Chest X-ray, AP view. Patient: 56 years old, sex F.
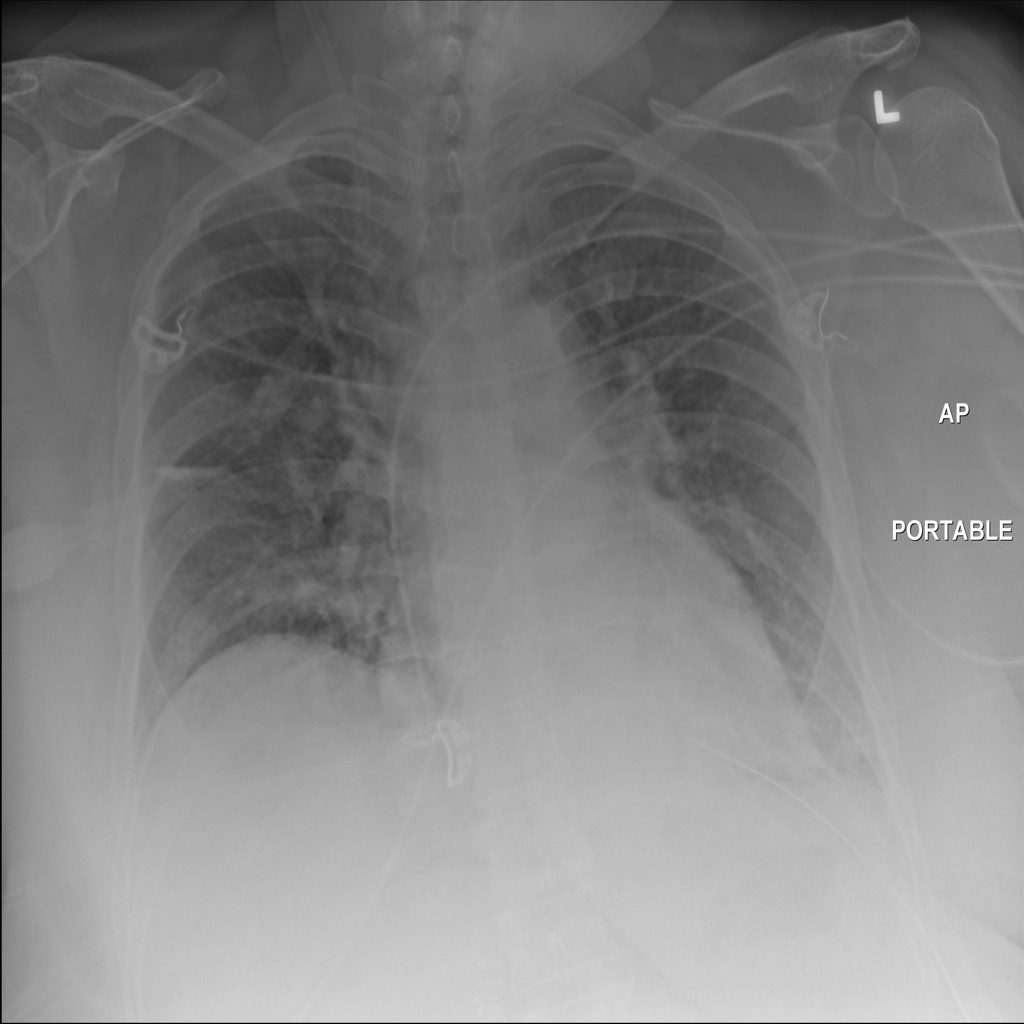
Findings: No Finding